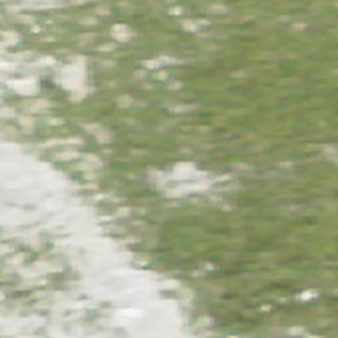
Label: other